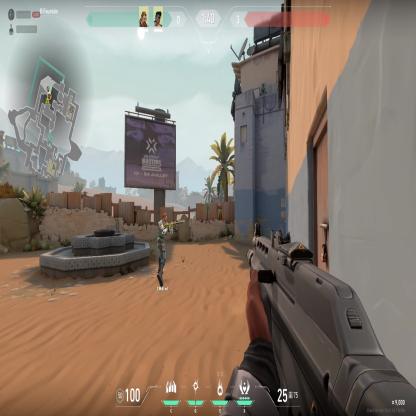
Label: teammate